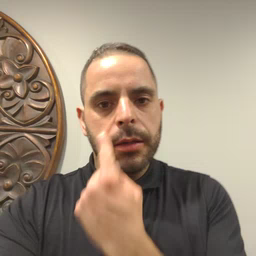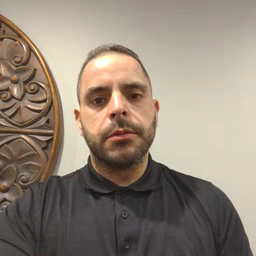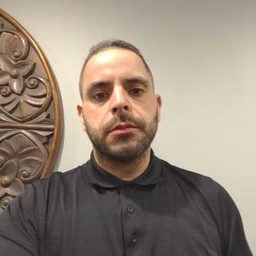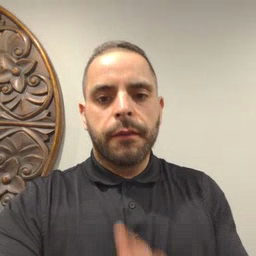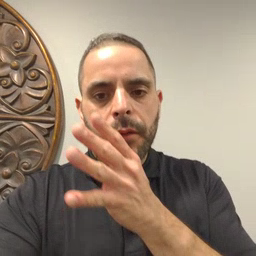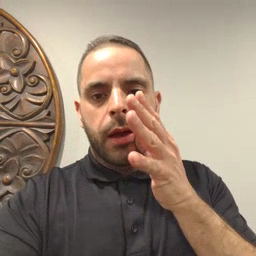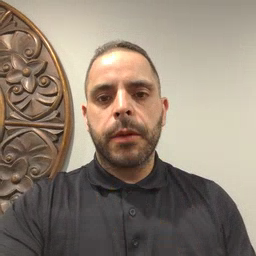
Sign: farm